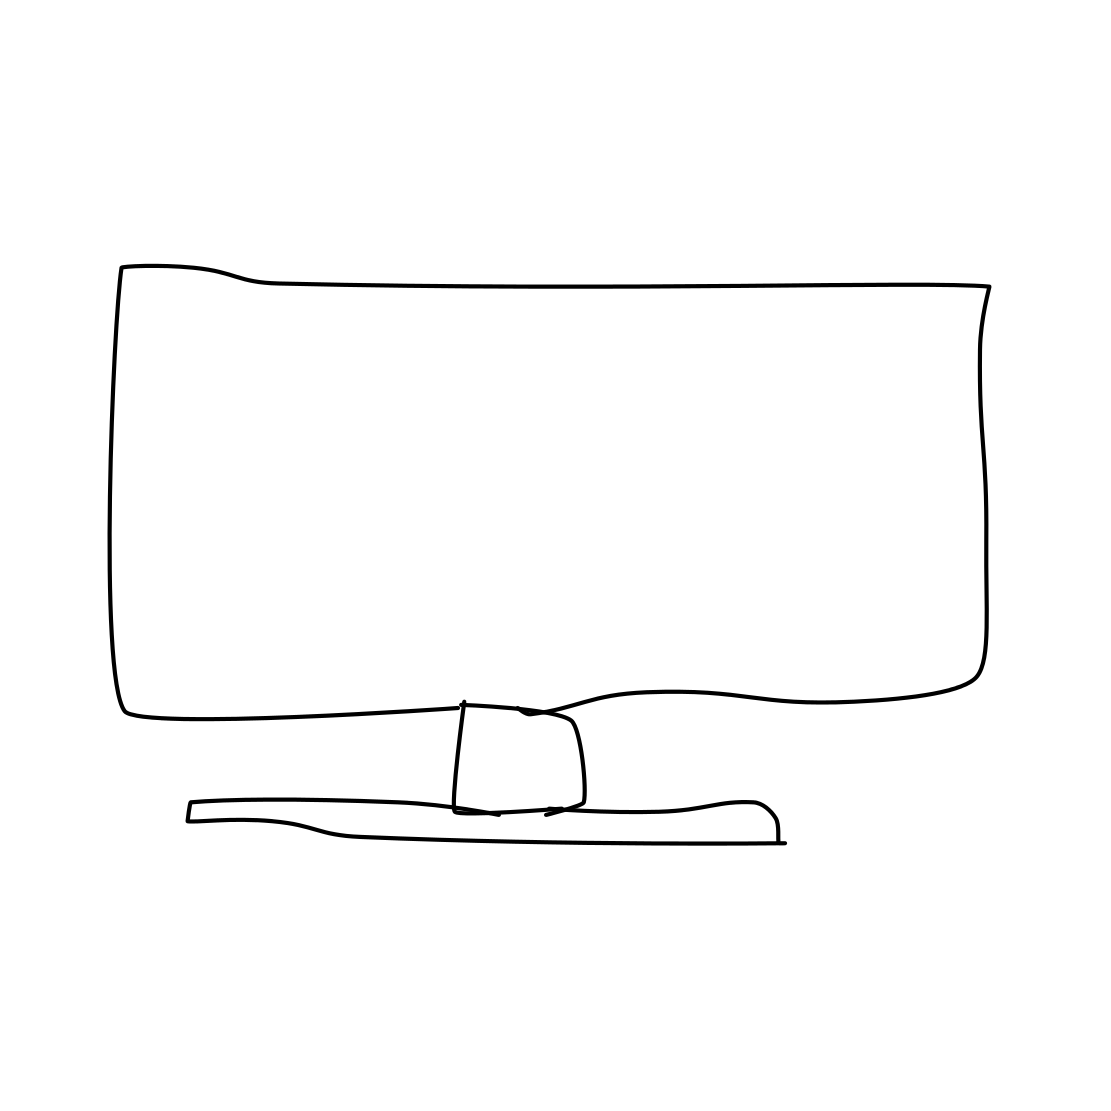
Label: tv